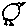
Label: bird